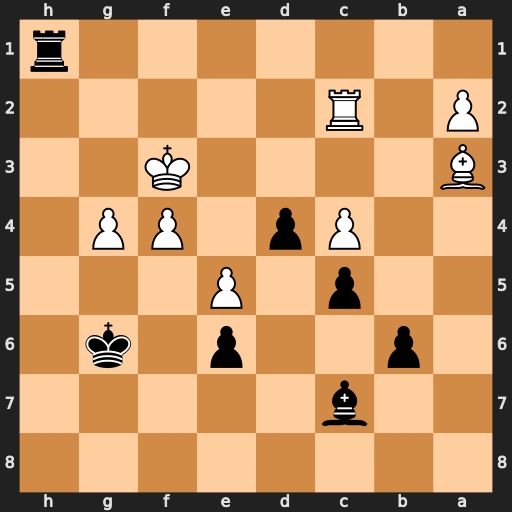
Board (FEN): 8/2b5/1p2p1k1/2p1P3/2Pp1PP1/B4K2/P1R5/7r
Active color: b
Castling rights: -
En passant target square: -
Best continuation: Rh3+ Kg2 Rxa3